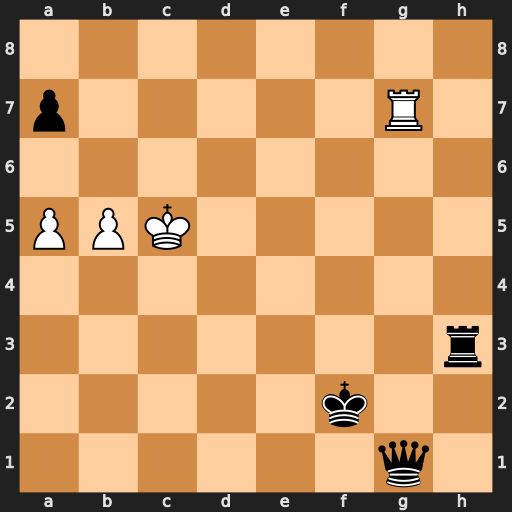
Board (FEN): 8/p5R1/8/PPK5/8/7r/5k2/6q1
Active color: w
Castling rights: -
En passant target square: -
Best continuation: Rxg1 Kxg1 Kc6 Rh5 a6